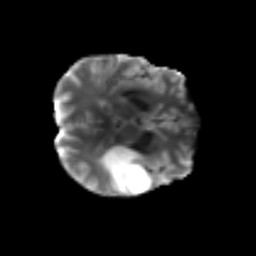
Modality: T2w
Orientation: axial
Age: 61
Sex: male
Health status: ill
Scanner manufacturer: siemens
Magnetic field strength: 3 T
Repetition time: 8.7 s
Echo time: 0.11 s